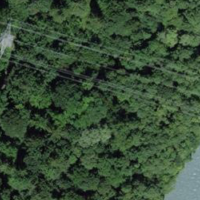
EUNIS habitat code: 44
Species observed at this site:
Lathraea squamaria
Mercurialis perennis